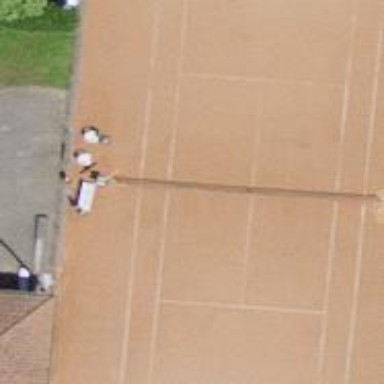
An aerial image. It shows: Tennis court on pitch designated for leisure land.